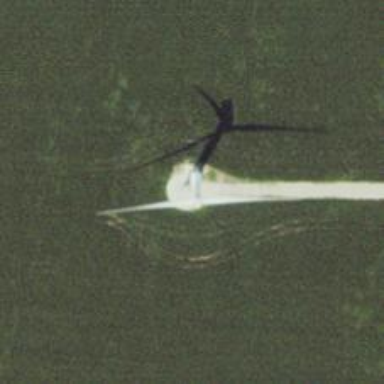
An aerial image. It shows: Wind generator in the form of horizontal axis wind turbine.